The plot shows how the frequency content of a bearing vibration signal evolves over time (STFT spectrogram). Classify the bearing condition as one of: normal, inner_race, outer_race, ball.
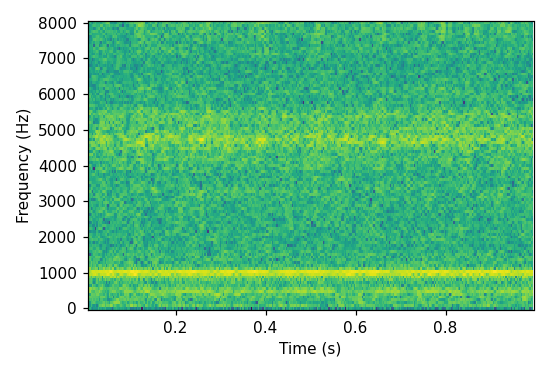
Answer: normal